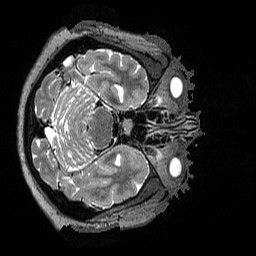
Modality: T2w
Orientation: axial
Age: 68
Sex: female
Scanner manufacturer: siemens
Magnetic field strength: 3 T
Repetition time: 3.2 s
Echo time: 0.564 s